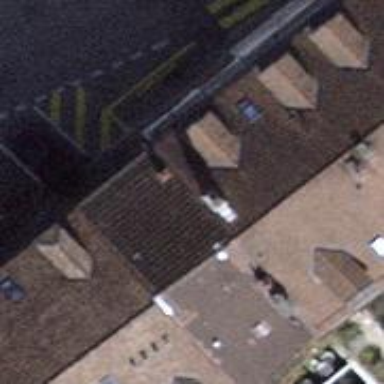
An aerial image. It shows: Restaurant.